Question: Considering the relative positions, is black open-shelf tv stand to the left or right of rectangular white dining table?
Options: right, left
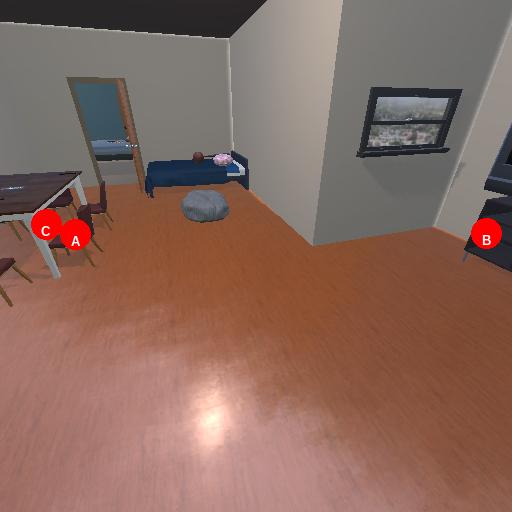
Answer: right